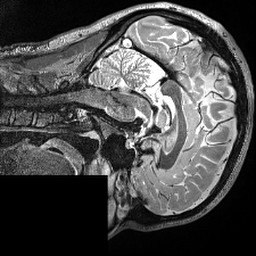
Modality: T2w
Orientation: sagittal
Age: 30
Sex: male